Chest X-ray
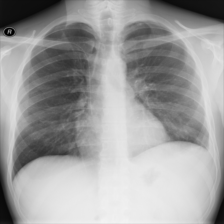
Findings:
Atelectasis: negative
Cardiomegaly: negative
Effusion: positive
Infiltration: negative
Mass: negative
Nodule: negative
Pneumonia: negative
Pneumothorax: negative
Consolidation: negative
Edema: negative
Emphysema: negative
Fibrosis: negative
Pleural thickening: positive
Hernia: negative